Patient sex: F
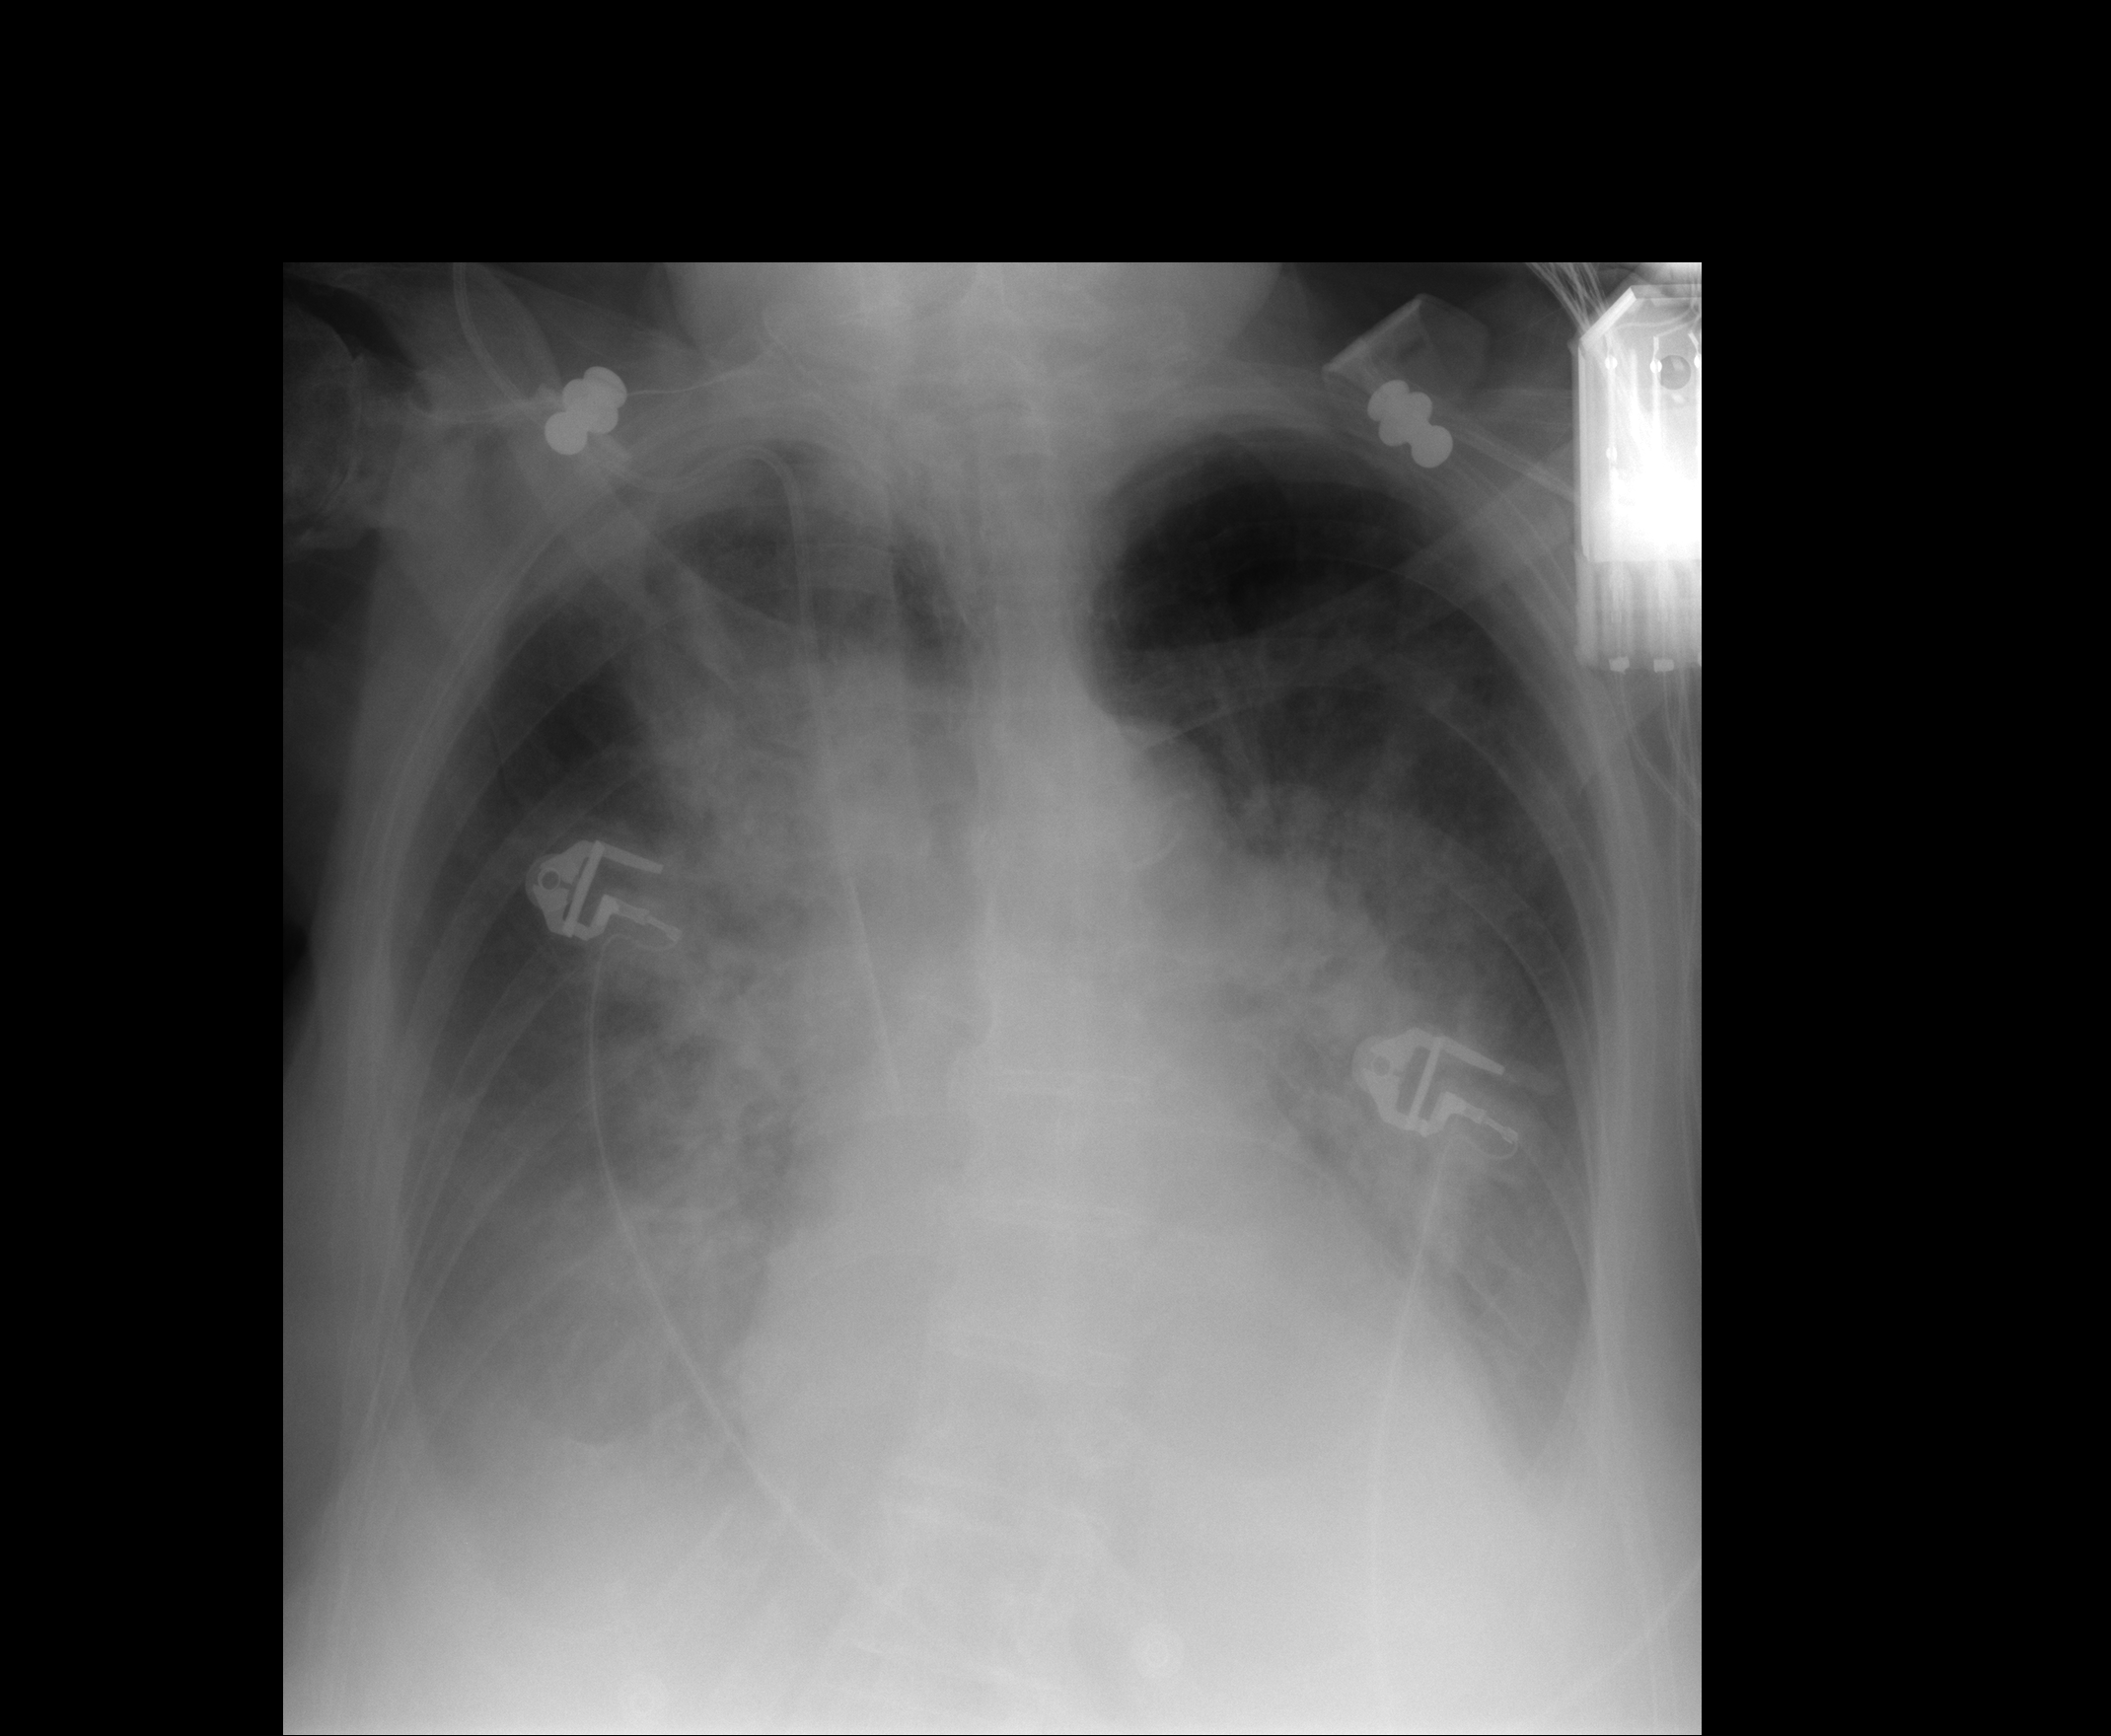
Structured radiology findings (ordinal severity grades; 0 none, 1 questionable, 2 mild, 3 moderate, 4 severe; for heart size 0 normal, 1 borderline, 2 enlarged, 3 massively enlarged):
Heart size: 2
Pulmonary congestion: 2
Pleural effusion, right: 2
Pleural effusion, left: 2
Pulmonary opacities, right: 3
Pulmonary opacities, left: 3
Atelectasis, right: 3
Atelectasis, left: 3